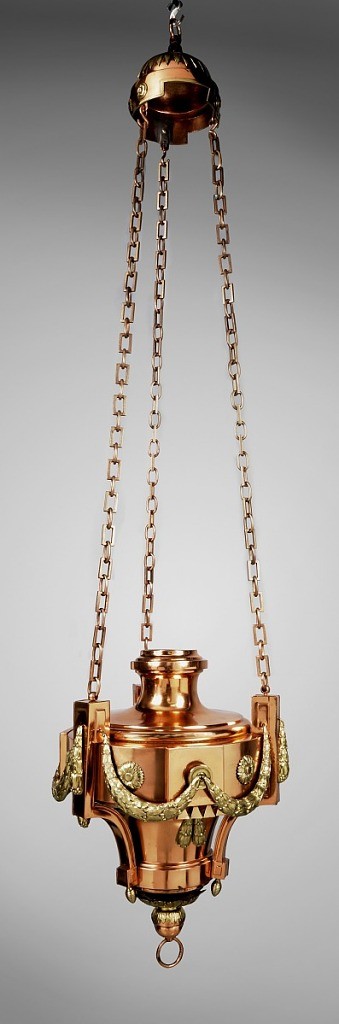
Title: Hanging lamp
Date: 18th century
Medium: Copper, brass
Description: Hanging lamp with helmet-like cover and starburst over it; from it three chains, composed of square links, is suspended a light that is rounded and decorated with garlands, terminating in a knob and a ring.